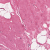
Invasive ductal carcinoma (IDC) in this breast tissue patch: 0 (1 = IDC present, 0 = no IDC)